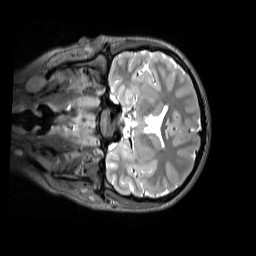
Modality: T2w
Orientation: coronal
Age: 12
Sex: female
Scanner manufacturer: siemens
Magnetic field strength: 3 T
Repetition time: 3.2 s
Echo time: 0.408 s